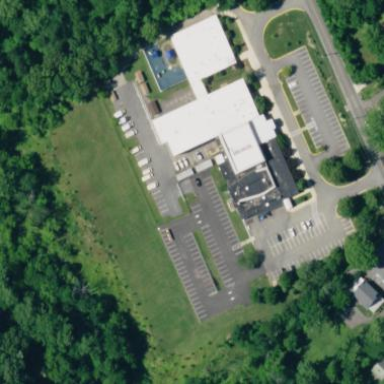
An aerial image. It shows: School.